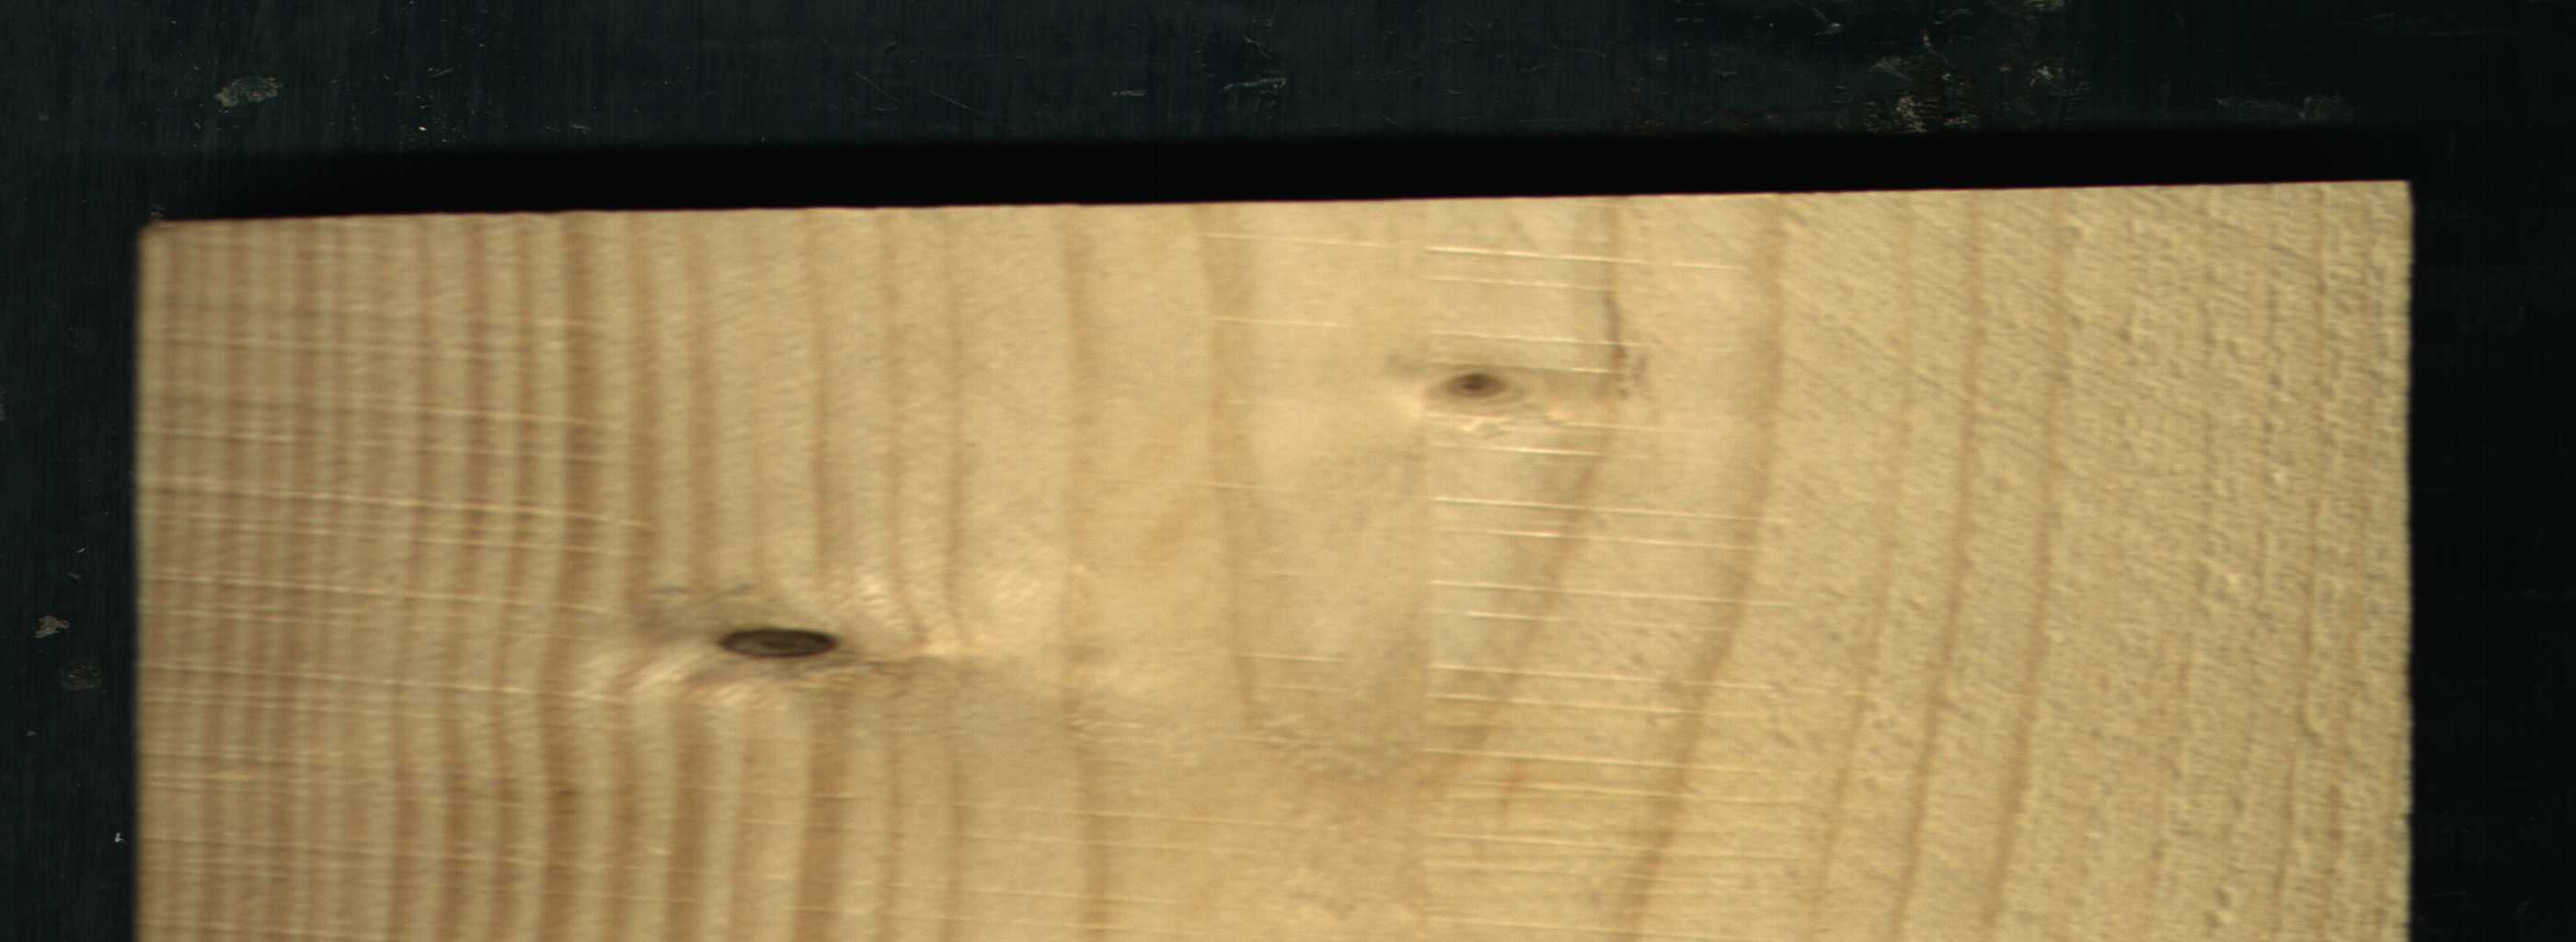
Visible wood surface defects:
Dead_Knot
Live_Knot